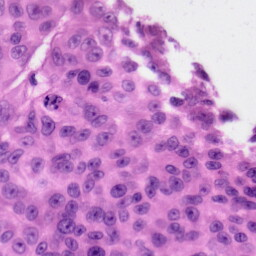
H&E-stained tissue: Skin